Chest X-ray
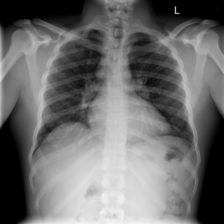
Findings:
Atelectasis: negative
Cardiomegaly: negative
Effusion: negative
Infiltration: negative
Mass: negative
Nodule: negative
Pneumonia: negative
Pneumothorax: negative
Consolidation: negative
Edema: negative
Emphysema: negative
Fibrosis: negative
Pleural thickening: negative
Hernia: negative